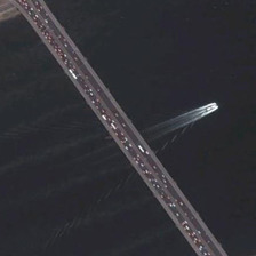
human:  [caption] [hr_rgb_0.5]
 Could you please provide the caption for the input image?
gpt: Under the bridge, a boat moved on the dark blue river.

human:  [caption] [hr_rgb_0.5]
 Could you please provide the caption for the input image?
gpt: The straight bridge was crowded with cars.

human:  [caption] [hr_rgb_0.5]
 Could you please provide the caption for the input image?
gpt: A straight bridge was crowded with cars.

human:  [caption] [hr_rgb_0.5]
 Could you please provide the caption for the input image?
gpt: Below the bridge, on the dark blue river, there was a boat moving.

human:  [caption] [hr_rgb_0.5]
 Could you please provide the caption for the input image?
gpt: Under the bridge, on the dark blue river, there was a boat moving.